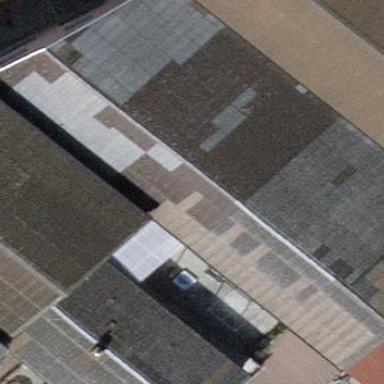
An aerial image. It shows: Industrial building with gabled roof.